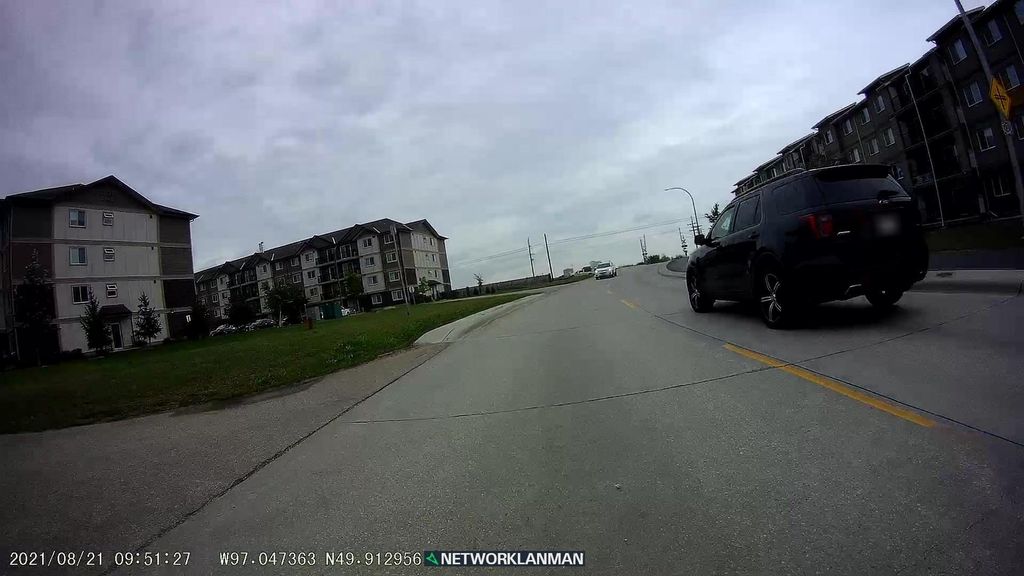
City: winnipeg